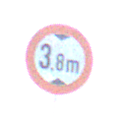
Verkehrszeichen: TatsaechlicheHoehe
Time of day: SunriseSunset
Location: Outdoor (Suburban)
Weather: PartlyCloudy
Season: Winter
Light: Natural